Field crop: maize
Growth stage: 2
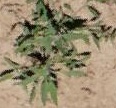
Species: atriplex